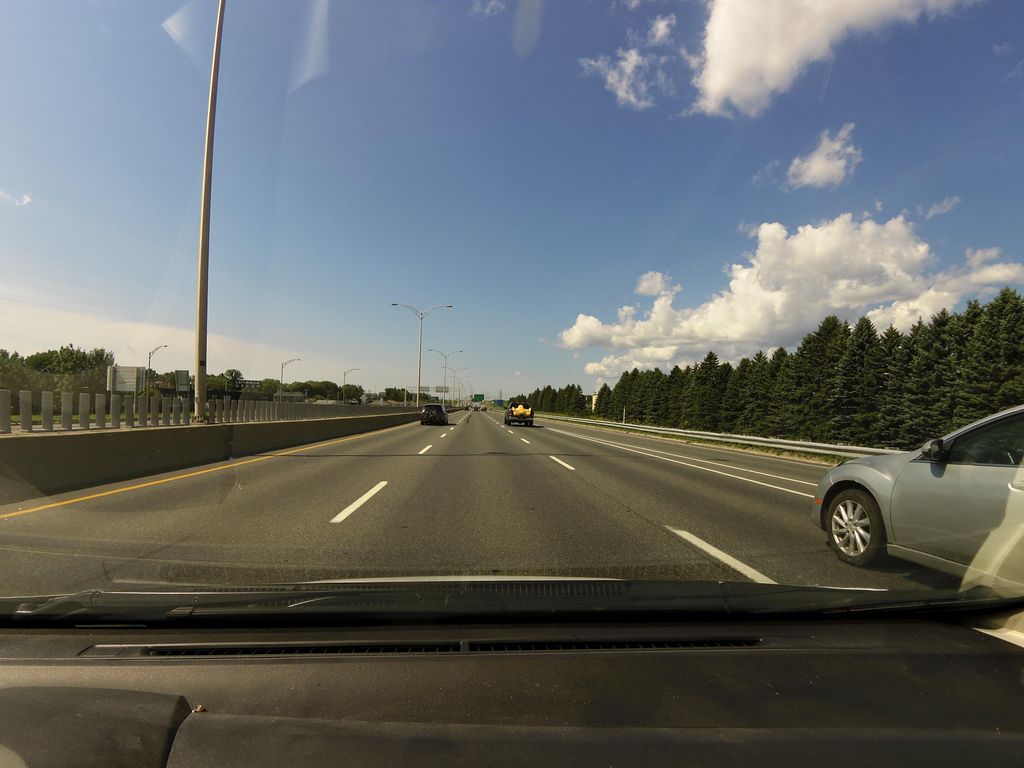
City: quebec_city